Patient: sex M, age 60
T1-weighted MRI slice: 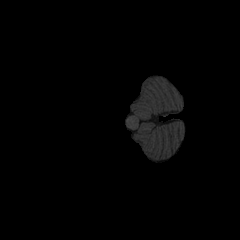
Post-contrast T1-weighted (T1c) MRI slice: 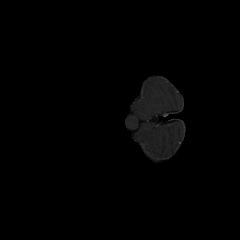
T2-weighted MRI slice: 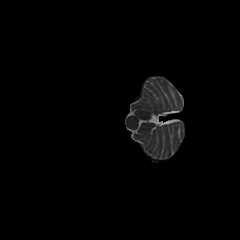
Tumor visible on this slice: no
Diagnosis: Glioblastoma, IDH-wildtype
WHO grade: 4